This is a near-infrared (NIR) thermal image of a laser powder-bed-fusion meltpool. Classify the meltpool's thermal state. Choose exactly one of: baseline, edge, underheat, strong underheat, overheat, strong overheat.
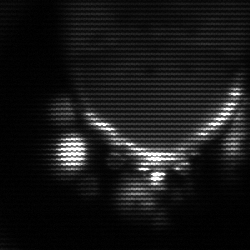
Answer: baseline